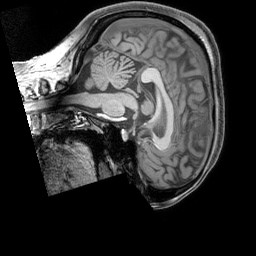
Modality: T1w
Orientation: sagittal
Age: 33
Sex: female
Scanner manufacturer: siemens
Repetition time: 2.3 s
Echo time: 0.00226 s